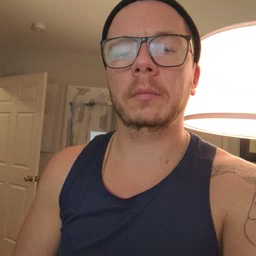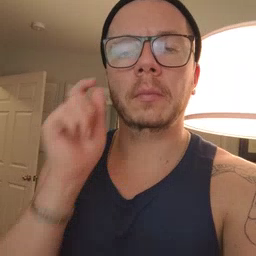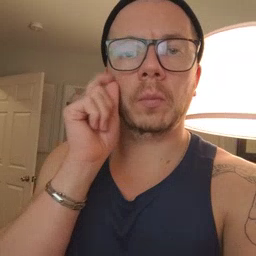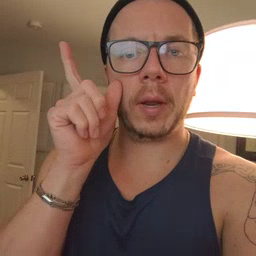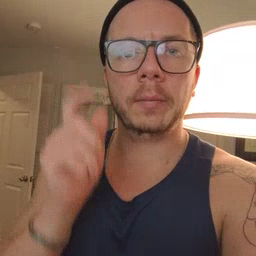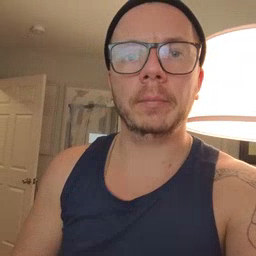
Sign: wake